Question: I am developing an application in Qt that rebuilds its menus very often. However, when we call clear(), and re-add the actions that we want in the menu, "Special Characters..." appears to remain in the menu. Is there any way to remove, or move this action to the bottom of the QMenu?
Here is the code that rebuilds the menu:
'''
void MainWindow::initMenus(Tab* tab)
{
menuBar()->clear();
menuFile->clear();
menuEdit->clear();
menuSettings->clear();
menuHelp->clear();
ui_toolBar->clear();
menuBar()->addMenu(menuFile);
menuBar()->addMenu(menuEdit);
menuFile->addAction(actionNew);
menuFile->addAction(actionOpen);
if(tab) tab->addActionsFile(menuFile);
menuFile->addSeparator();
menuFile->addAction(actionNext);
menuFile->addAction(actionPrevious);
menuFile->addAction(actionClose);
menuFile->addSeparator();
menuFile->addAction(actionQuit);
if(tab) {
tab->addActionsEdit(menuEdit);
menuEdit->addSeparator();
tab->addActionsHelp(menuHelp);
menuHelp->addSeparator();
}
menuEdit->addAction(actionEditor_Settings);
menuHelp->addSeparator();
menuHelp->addAction(actionAbout);
if(tab) tab->addOtherActions(menuBar());
menuBar()->addMenu(menuHelp);
ui_toolBar->addAction(actionNew);
ui_toolBar->addAction(actionOpen);
if(tab) tab->addToolbarActions(ui_toolBar);
}
'''
It is supplied a tab, which can add its own actions to the menu as well using those functions.

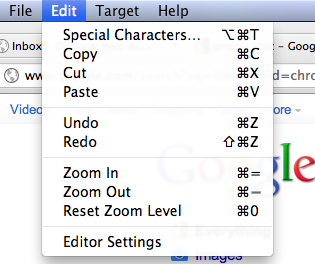
Answer: This is a feature of Mac OS X that isn't easily disabled. You'll notice that nearly every application on Mac OS has it. It's automatically added to the Edit menu by the OS to allow the input of international characters.
It seems from your question, but isn't quite clear, that when you initially create the Edit menu, the Special Characters... menu item is initially the last menu item, but becomes the first menu item once 'editMenu->clear()' has been called. One route you could go is instead of 'clear()'ing the menus, you can 'delete' the menus and recreate them completely. Your edit menu looks pretty static, though. Maybe it doesn't have to be recreated at all.
Now, that said, if you're really sure you need to get rid of this menu item, there are a couple of ways to accomplish that.
The first, and least desirable one is to simply not have an "Edit" menu. If there's no menu titled "Edit", Mac OS will not add a "Special Characters" menu item.
The second method requires a little platform specific Objective-C code. Obviously, this should only be built into your project on Mac OS.
MenuDeleter.m:
'''
#include <Foundation/NSUserDefaults.h>
void deleteSpecialCharacters()
{
[[NSUserDefaults standardUserDefaults]
setBool:YES forKey:@"NSDisabledCharacterPaletteMenuItem"];
}
'''
MenuDeleter.h
'''
#ifndef MENUDELETER_H_
#define MENUDELETER_H_
void deleteSpecialCharacters();
#endif
'''
And finally, in main.cpp:
'''
#include <QApplicaiton>
#include "MenuDeleter.h"
int main(int argc, char **argv)
{
#ifdef Q_OS_MAC
deleteSpecialCharacters();
#endif
QApplication app(argc, argv);
....
return app.exec();
}
'''
So that's how to make it go away completely. But the question is, do you really want to prevent the user from being able to input special characters into your app?